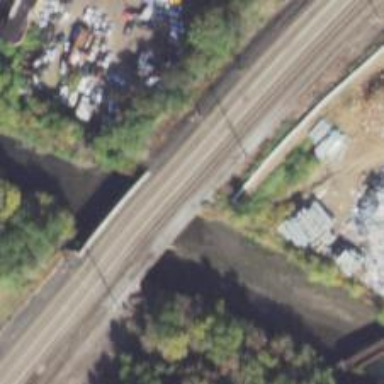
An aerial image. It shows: Bridge over electrified railway with contact line.